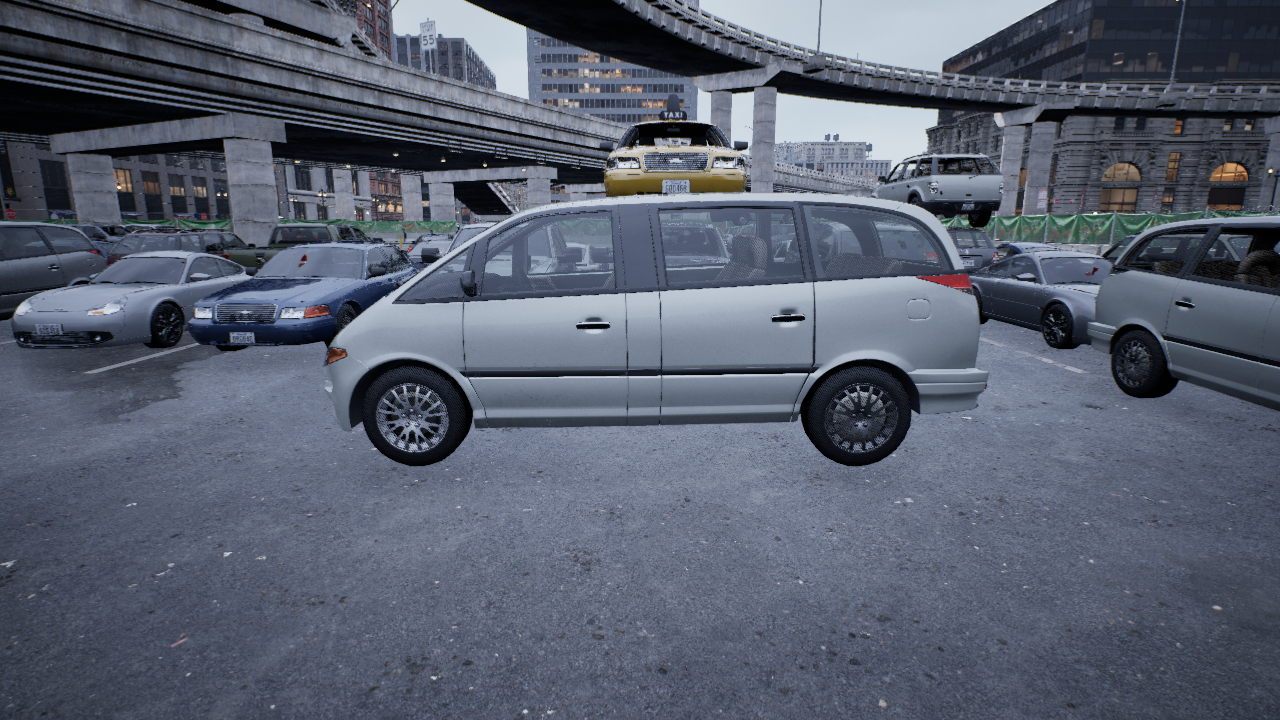
Venue: arterial
Lighting: overcast
Vehicle rig: minivan